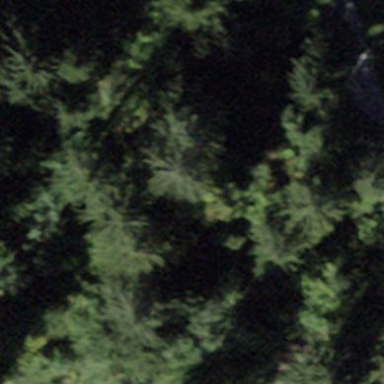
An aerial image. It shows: Forest area.